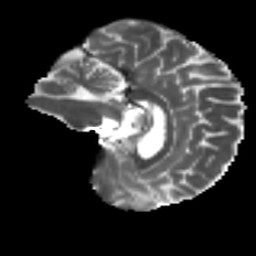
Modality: T2w
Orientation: sagittal
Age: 60
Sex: male
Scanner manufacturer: ge
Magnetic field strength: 3 T
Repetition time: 7.8 s
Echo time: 0.061 s